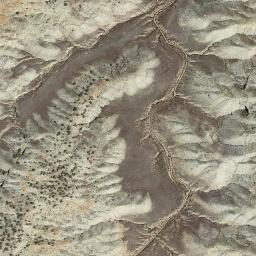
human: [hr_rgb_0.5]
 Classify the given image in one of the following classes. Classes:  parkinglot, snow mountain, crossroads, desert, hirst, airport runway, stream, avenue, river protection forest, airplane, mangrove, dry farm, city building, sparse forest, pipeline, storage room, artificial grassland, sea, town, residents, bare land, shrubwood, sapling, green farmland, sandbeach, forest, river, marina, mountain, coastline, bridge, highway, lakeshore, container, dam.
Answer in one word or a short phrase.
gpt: mountain